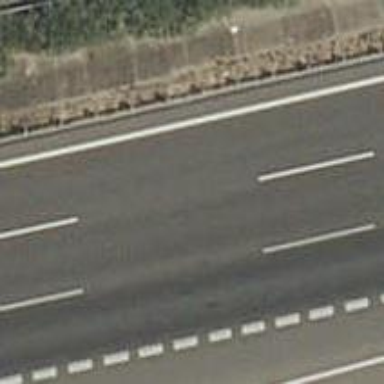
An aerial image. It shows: View of motorway.